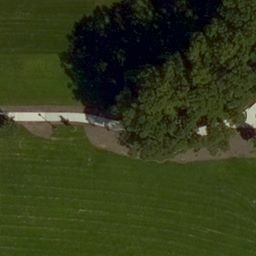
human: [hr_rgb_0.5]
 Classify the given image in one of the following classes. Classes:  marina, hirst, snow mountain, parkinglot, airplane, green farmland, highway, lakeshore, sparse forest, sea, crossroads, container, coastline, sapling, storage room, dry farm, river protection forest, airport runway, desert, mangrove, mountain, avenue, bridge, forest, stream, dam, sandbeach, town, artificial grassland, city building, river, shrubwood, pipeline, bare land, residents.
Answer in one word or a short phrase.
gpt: artificial grassland